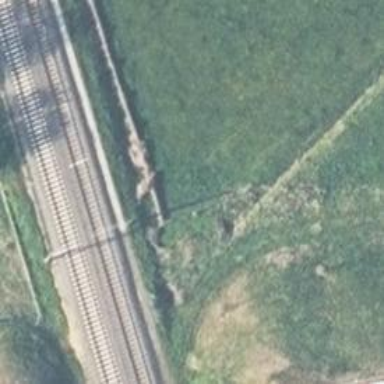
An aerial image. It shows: Wildlife crossing tunnel.